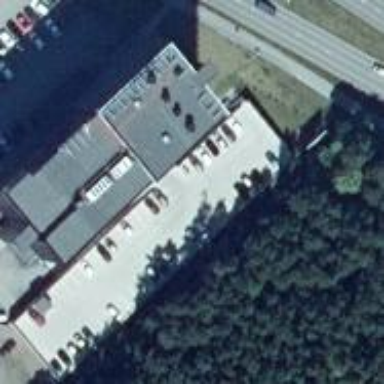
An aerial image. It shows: Office building with flat roof.